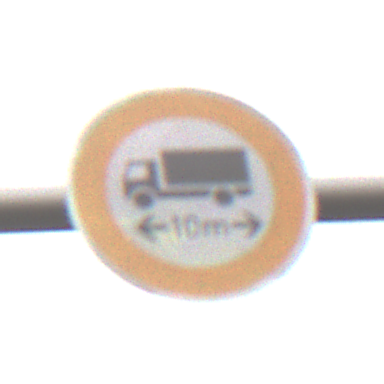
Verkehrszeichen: TatsaechlicheLaenge
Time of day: MorningAfternoon
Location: Outdoor (Nature)
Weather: Overcast
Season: NotSpecified
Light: Natural